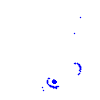
Particle: kaon